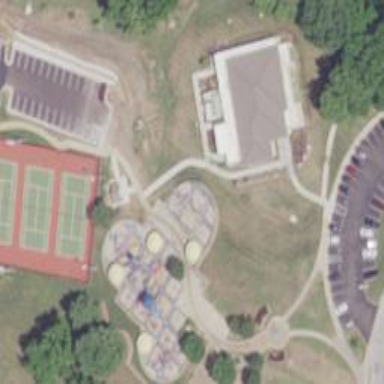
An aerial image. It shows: Playground area for leisure land.